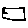
Label: square